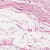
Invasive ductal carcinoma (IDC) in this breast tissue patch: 0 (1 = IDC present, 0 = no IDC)